Question: I have connected my device with the computer, and i was testing my APPs. and everything was working just fine. Unexpectedly, i found my device is not recognised by eclipse and it's offline as in the attached image below.
Any Suggestions, and sorry if my post is not in the appropriate section.

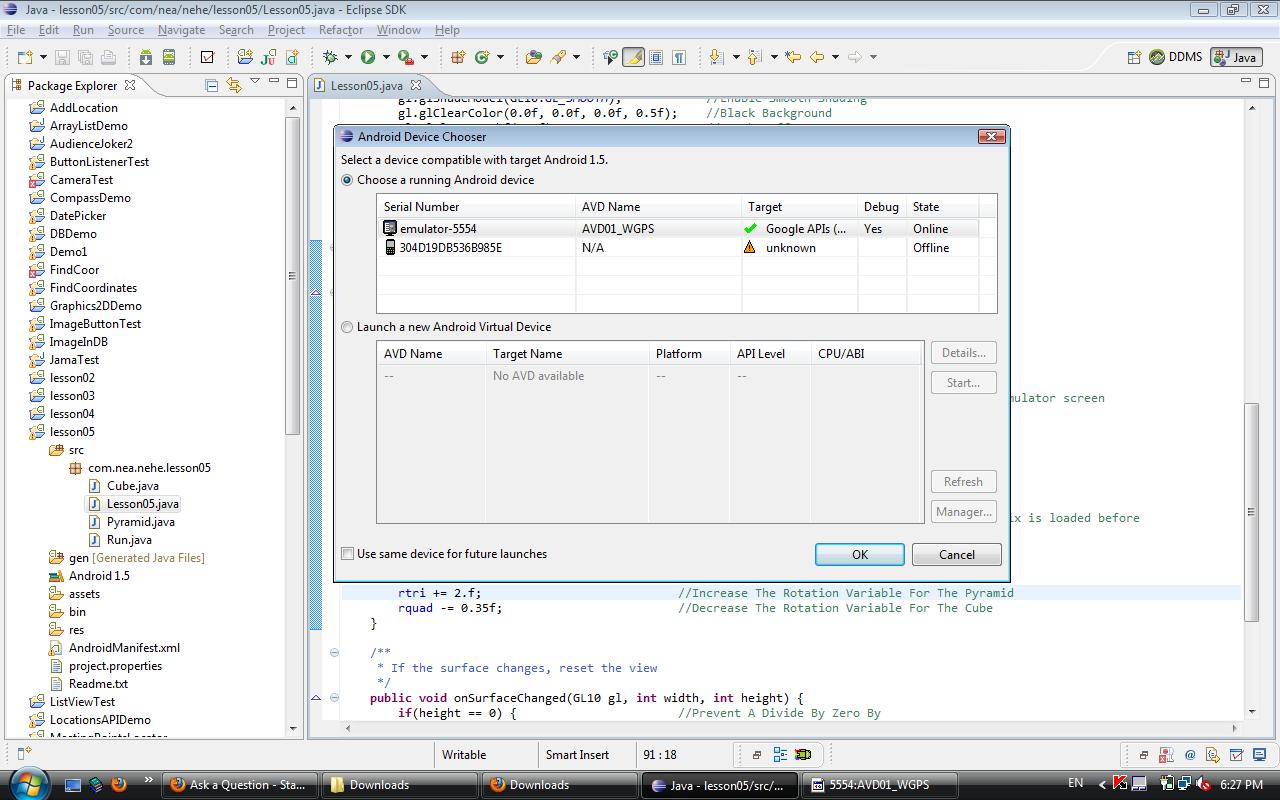
Answer: I had this issue with my device several times.
Unplug the device. You should be able to fix this simply by restarting the adb server.
or, kill the adb server and restart the eclipse.
'''
c:>adb kill-server
'''
Restarting the eclipse will start the adb server.